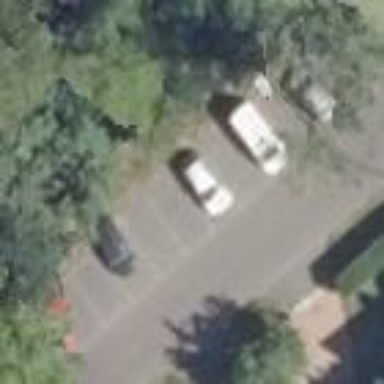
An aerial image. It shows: Street-side parking space available for use. This normal parking space is designated for public use.